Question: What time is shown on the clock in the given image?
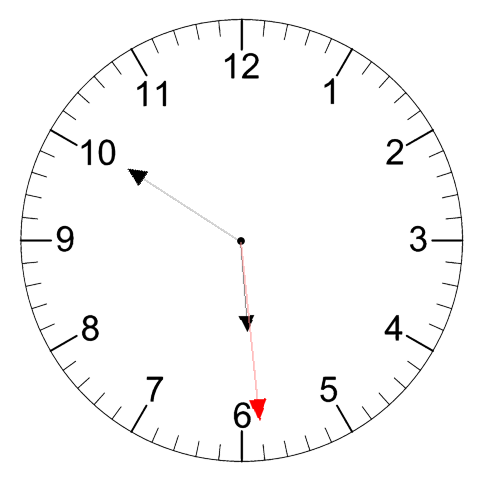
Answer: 05:50:29